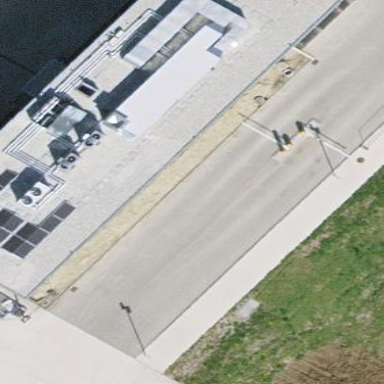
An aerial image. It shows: Industrial building.